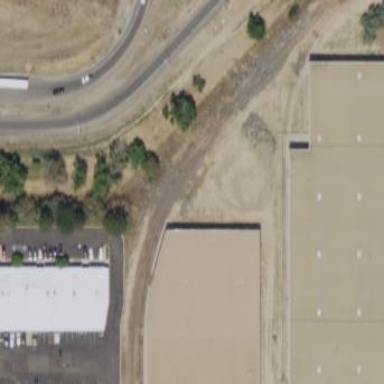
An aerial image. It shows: Warehouse building.